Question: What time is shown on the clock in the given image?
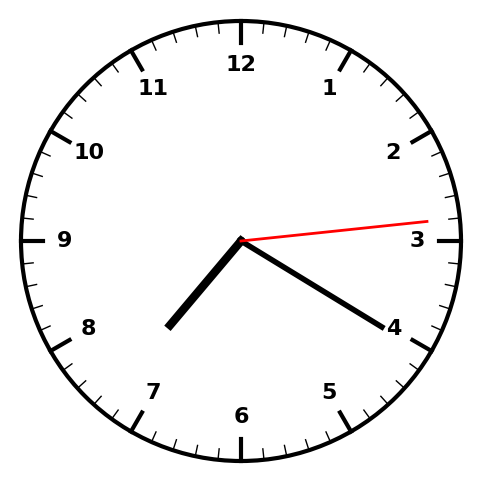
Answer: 07:20:14